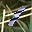
Label: 1